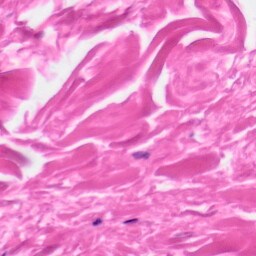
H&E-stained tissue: Skin